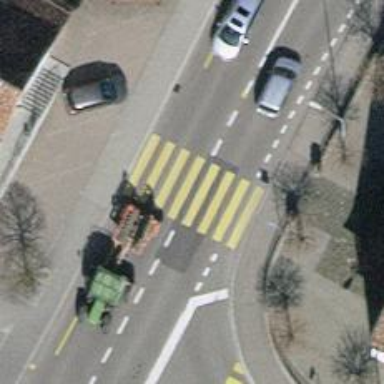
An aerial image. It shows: Zebra crossing on the road.